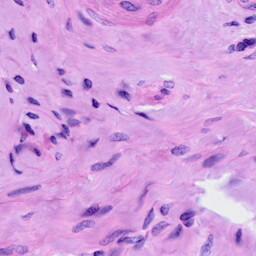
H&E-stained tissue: Cervix